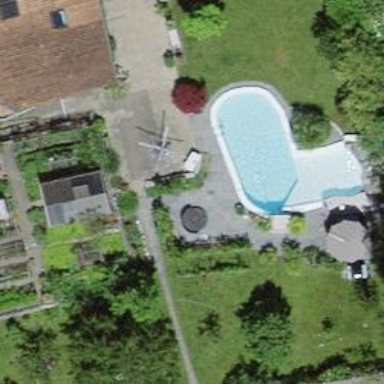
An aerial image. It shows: Swimming pool located in leisure land.